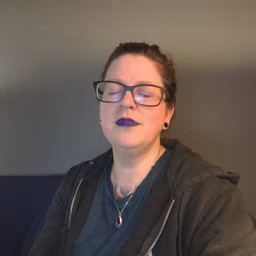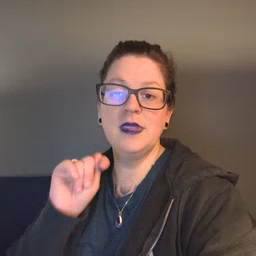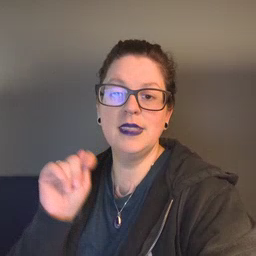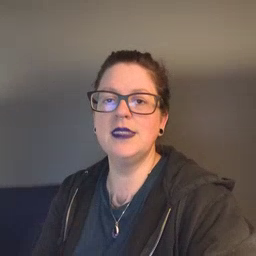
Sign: potty